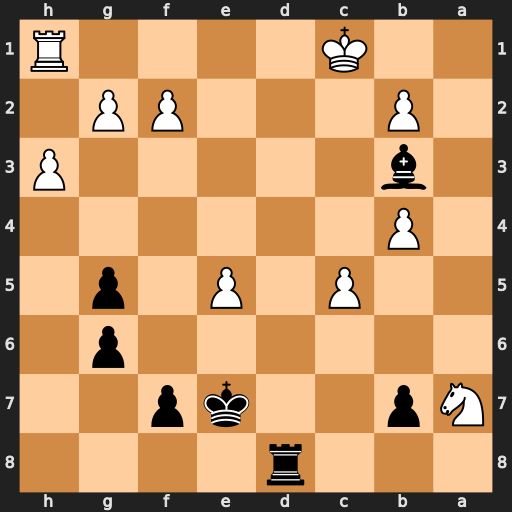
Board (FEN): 3r4/Np2kp2/6p1/2P1P1p1/1P6/1b5P/1P3PP1/2K4R
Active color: b
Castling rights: -
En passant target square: -
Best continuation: Ra8 Kd2 Rxa7